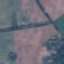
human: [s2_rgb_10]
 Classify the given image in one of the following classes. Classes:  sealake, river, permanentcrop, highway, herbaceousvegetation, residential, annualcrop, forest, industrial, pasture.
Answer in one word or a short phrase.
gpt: Pasture